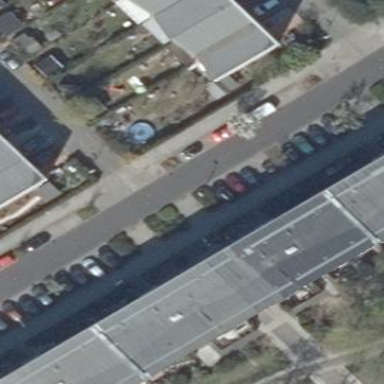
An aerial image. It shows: Building with apartments and flat roof.